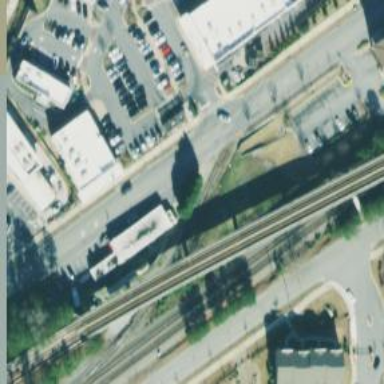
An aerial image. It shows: Railway bridge with electrified lines.